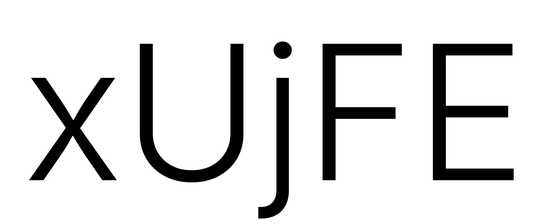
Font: Inter_Light